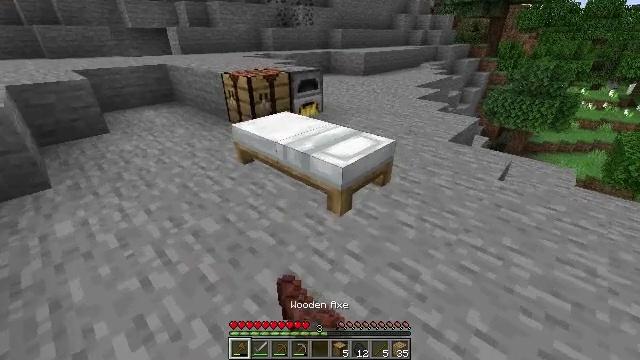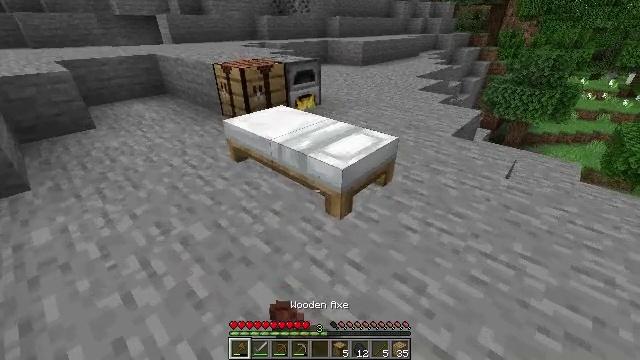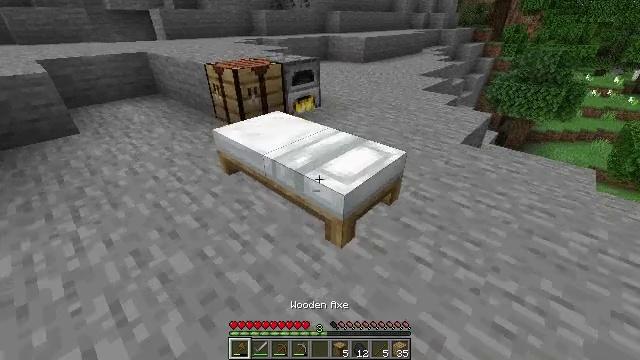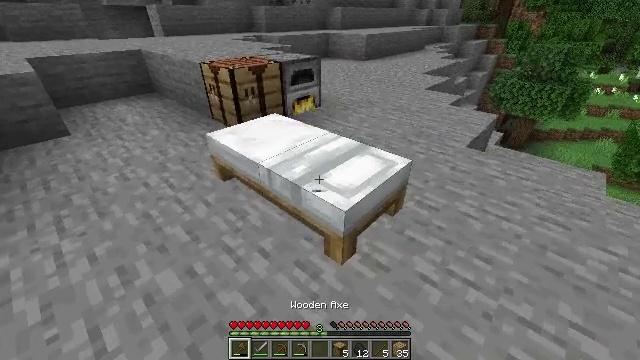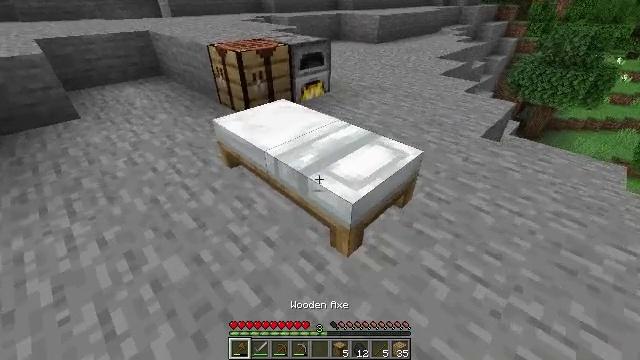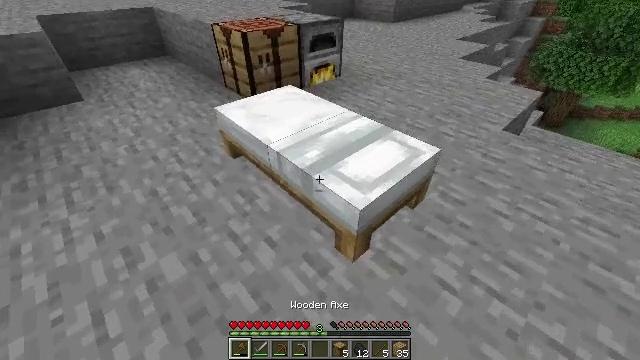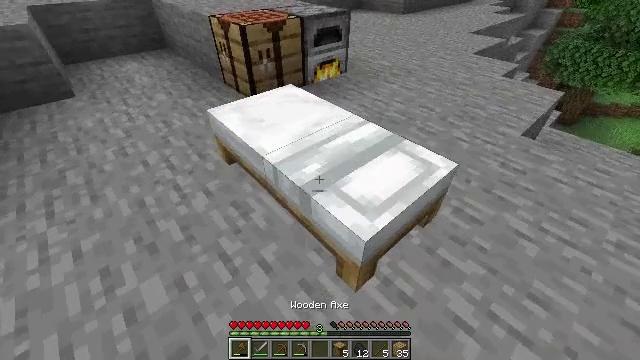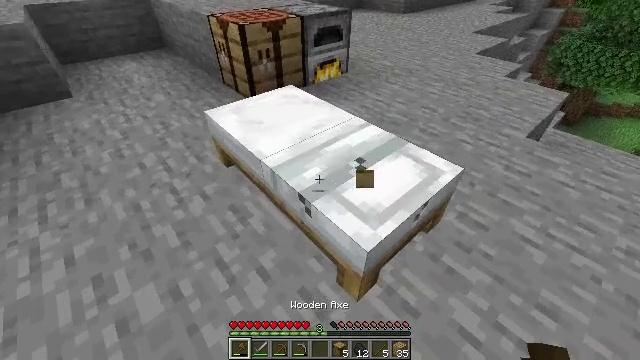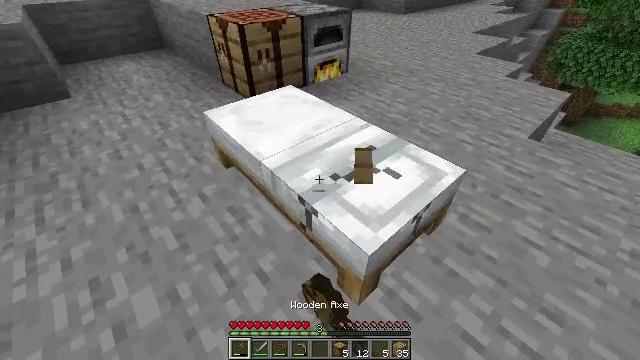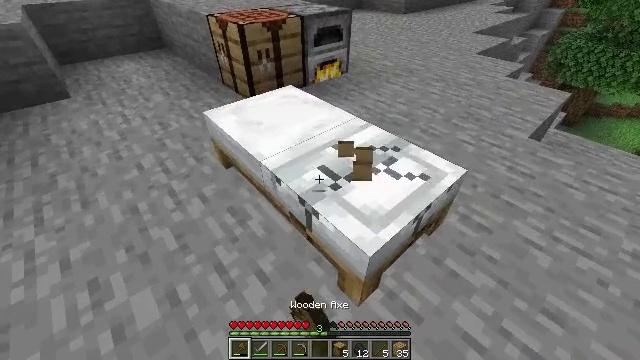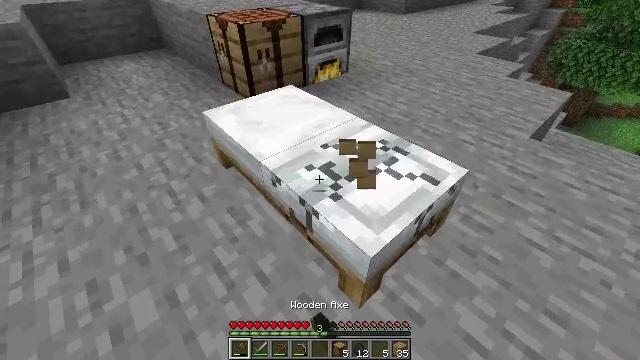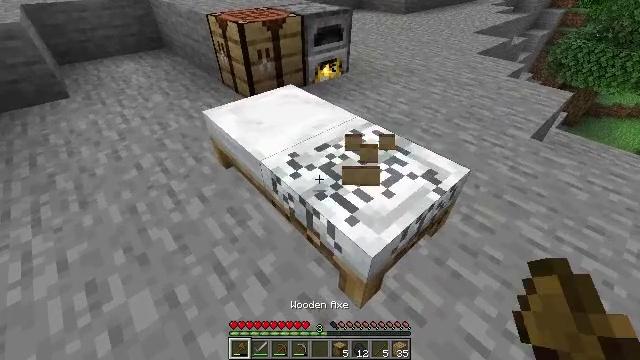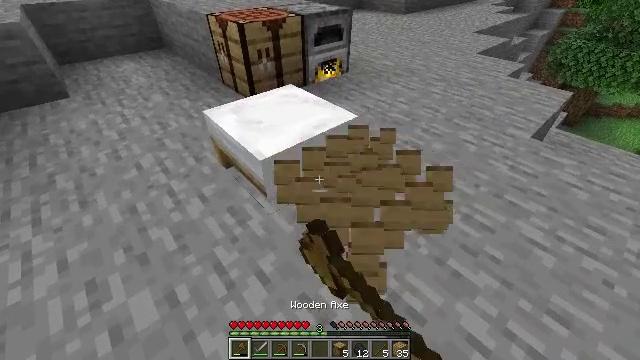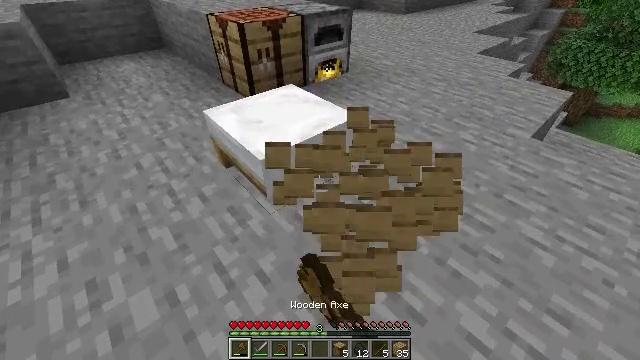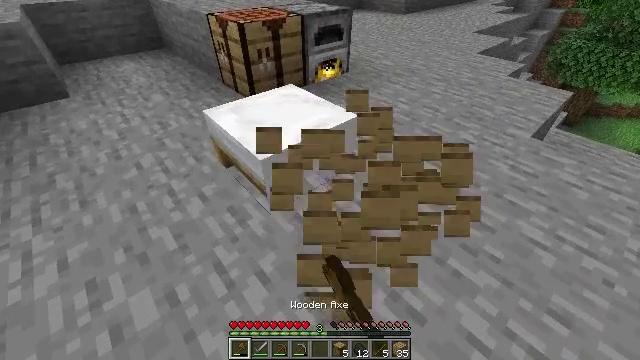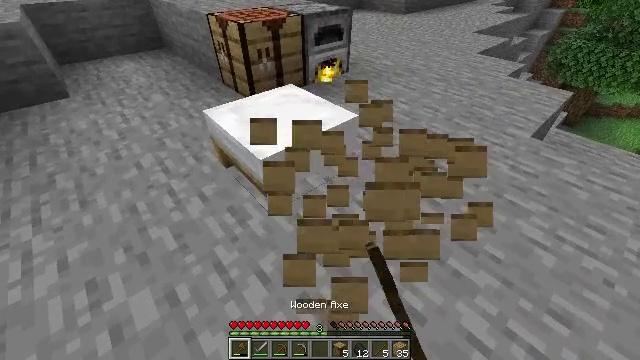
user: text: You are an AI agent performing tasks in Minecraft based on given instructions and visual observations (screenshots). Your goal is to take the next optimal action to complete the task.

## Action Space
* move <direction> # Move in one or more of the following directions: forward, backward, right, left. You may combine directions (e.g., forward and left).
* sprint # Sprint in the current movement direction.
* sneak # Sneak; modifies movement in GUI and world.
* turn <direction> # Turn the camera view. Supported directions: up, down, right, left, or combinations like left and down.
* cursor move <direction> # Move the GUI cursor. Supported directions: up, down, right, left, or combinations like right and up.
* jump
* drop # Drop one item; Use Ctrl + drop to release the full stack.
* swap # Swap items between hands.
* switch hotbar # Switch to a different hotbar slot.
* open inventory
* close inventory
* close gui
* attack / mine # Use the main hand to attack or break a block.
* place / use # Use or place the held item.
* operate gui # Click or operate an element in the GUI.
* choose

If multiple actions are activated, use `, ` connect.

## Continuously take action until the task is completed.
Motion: motion action
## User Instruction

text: Pick up the white bed by breaking it.
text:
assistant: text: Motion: move forward, turn down
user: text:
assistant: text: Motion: move forward
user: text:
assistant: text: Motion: move forward
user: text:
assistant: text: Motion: move forward, turn left and down
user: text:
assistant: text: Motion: move forward, turn left and down
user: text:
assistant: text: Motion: turn left and down
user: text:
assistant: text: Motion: attack / mine
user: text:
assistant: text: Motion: attack / mine
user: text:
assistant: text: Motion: attack / mine
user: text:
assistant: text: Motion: attack / mine
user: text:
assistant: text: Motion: attack / mine
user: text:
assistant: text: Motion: attack / mine
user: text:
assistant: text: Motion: attack / mine
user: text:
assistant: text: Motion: attack / mine
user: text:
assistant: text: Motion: attack / mine
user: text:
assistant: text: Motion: attack / mine
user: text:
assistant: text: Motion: attack / mine